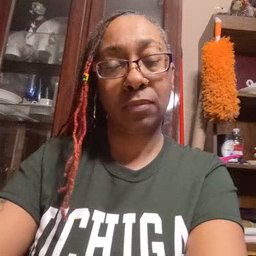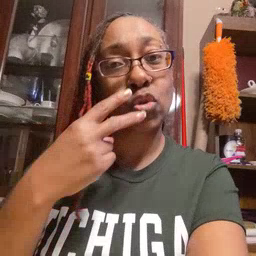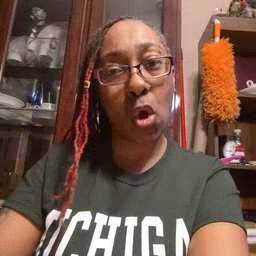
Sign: look